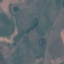
Land use / land cover class: Pasture